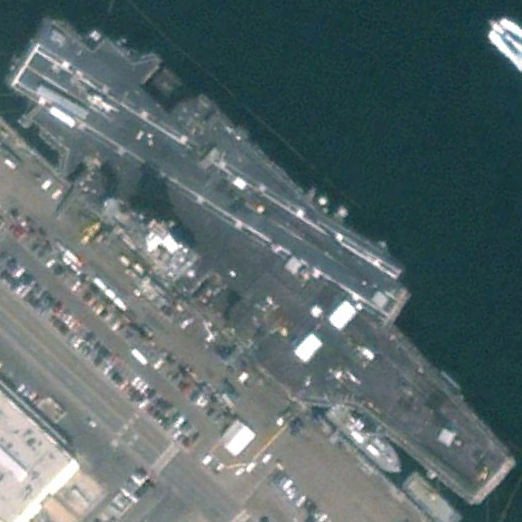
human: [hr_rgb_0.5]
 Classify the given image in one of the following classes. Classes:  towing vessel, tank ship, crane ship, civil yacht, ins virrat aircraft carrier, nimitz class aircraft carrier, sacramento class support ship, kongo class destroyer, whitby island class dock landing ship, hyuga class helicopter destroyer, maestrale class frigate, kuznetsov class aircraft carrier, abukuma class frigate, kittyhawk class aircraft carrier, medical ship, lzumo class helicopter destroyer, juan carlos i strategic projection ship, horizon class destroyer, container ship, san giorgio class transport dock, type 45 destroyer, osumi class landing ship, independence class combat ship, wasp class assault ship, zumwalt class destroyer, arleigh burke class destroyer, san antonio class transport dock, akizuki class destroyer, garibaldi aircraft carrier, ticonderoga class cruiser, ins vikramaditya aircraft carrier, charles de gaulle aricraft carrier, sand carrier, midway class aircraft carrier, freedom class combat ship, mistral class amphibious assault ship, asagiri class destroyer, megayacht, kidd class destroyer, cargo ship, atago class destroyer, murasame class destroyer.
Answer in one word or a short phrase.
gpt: Nimitz class aircraft carrier